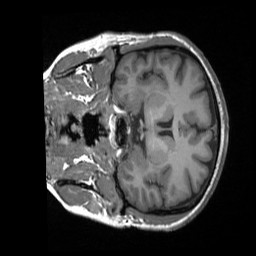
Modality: T1w
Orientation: coronal
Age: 34
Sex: female
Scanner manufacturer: siemens
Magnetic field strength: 3 T
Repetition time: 1.9 s
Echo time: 0.00226 s